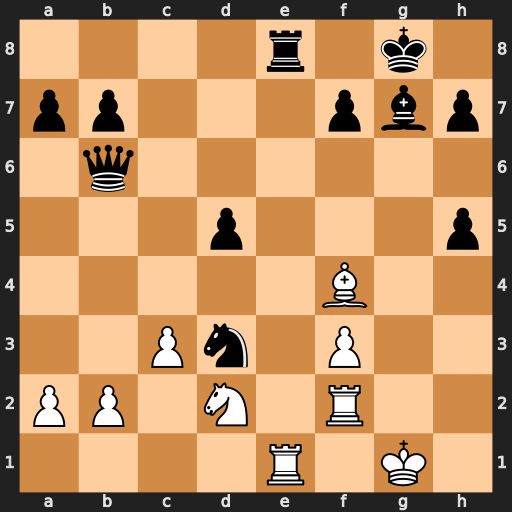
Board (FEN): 4r1k1/pp3pbp/1q6/3p3p/5B2/2Pn1P2/PP1N1R2/4R1K1
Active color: w
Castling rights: -
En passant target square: -
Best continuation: Rxe8+ Bf8 Be3 Qd6 Rg2+